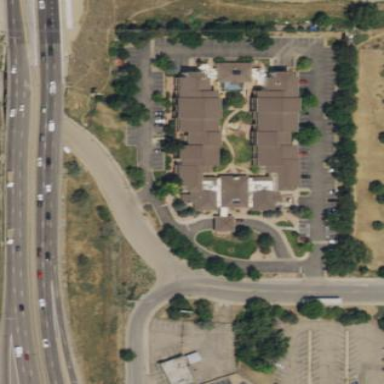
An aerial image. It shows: Hotel building.